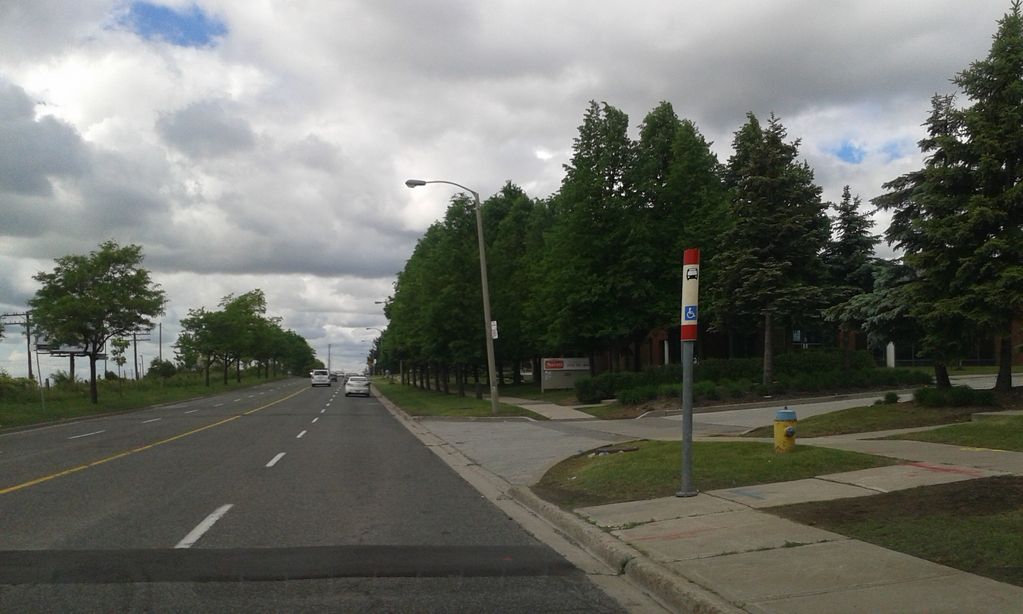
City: toronto